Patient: sex M, age 66
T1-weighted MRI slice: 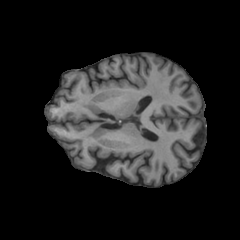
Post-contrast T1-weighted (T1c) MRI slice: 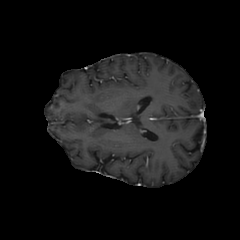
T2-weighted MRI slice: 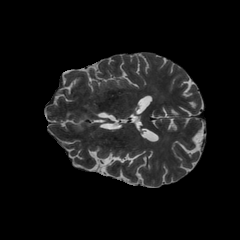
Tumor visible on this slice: no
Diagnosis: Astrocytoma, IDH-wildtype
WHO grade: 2